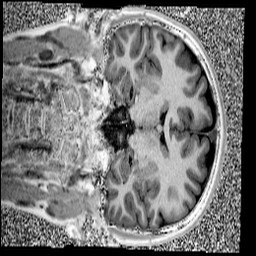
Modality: UNIT1
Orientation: coronal
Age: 13
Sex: female
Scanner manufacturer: siemens
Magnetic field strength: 3 T
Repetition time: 4 s
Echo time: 0.00299 s